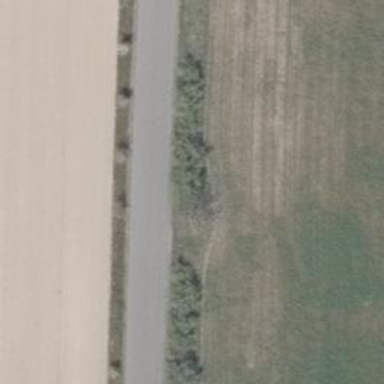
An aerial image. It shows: Row of trees in natural setting.